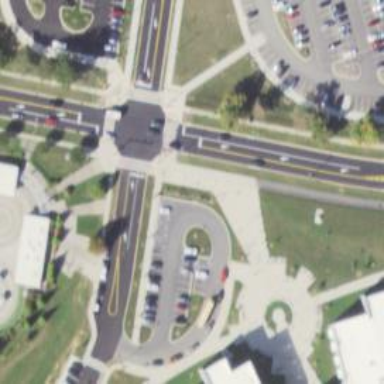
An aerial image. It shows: Uncontrolled crossing near school entrance.